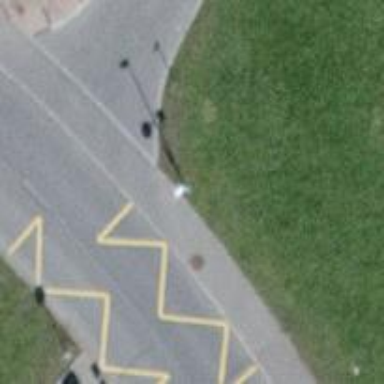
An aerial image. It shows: Bus stop with platform for public transport.